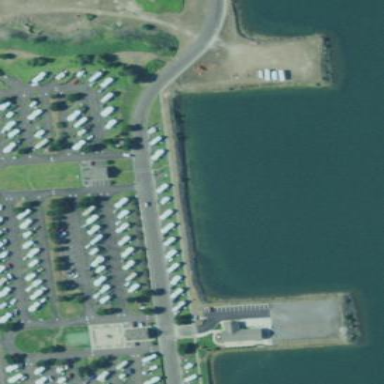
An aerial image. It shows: Caravan site for tourism.